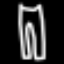
Label: pants